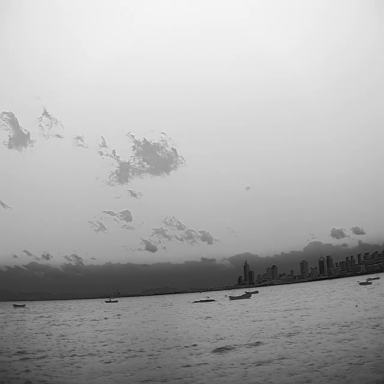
There are seven bulk_carriers in the infrared image.